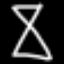
Label: hourglass